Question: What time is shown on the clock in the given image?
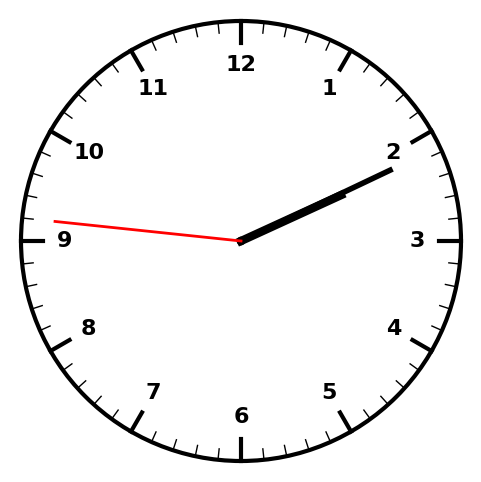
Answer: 02:10:46